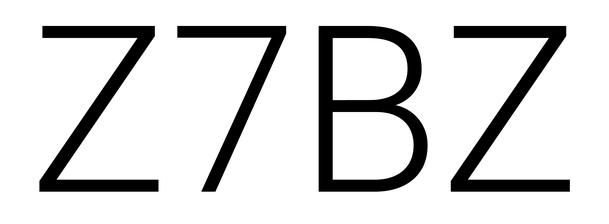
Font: Roboto_Light